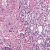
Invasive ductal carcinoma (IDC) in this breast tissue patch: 1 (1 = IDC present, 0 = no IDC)